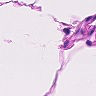
Metastatic tissue present: no